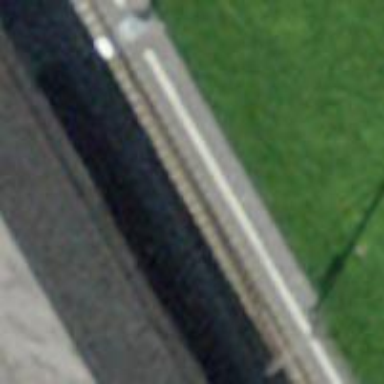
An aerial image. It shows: Railway switch.